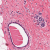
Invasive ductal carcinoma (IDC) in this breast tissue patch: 0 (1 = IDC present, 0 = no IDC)